Question: What is the value of this measurement?
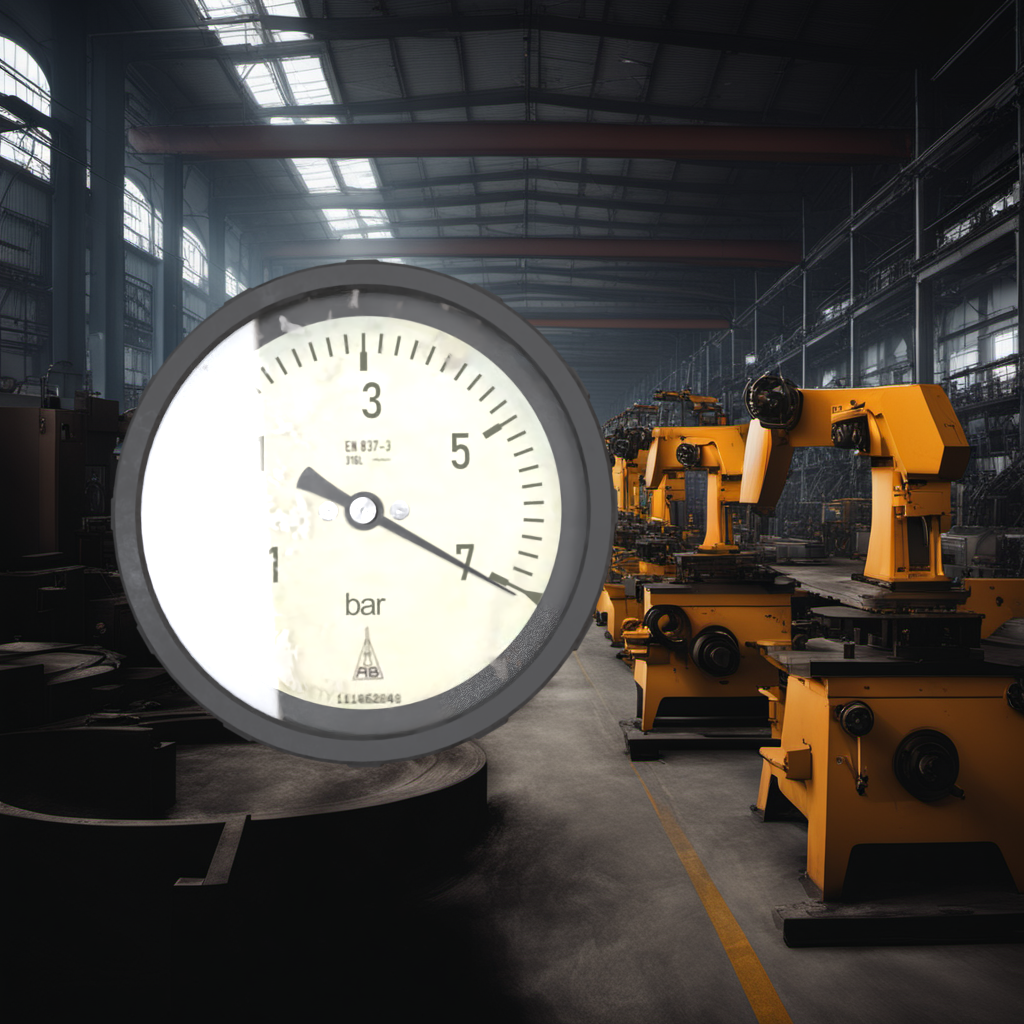
Answer: The result is 7.03
Question: What is the range of the measurement shown in the image?
Answer: The range is from -1 to 7
Question: What is the minimum and maximum reading range of this measurement?
Answer: The minimum value is -1 and the maximum value is 7